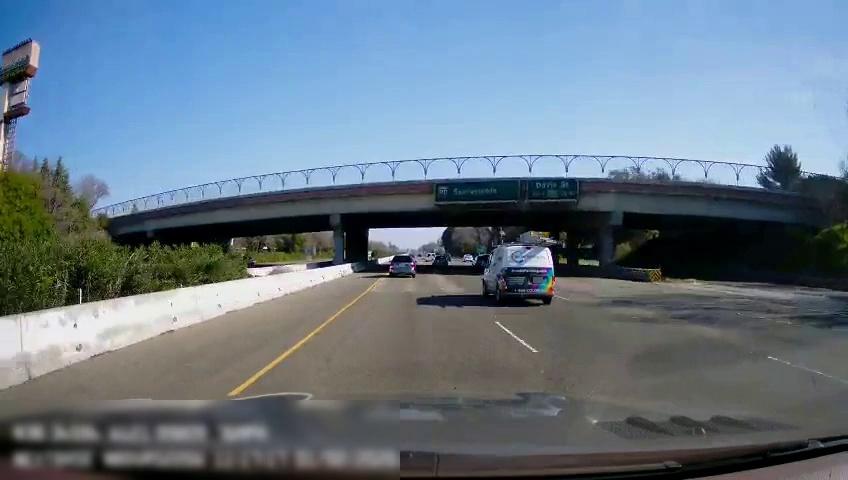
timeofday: Day
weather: Sunny
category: Drivable Space
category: Vehicles | Car
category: Vehicles | Car
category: Vehicles | Car
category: Vehicles | Van
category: Vehicles | Car
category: Lanes | Current Lane
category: Lanes | Current Lane
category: Lanes | Alternate Lane
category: Lanes | Alternate Lane
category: Traffic | Signs